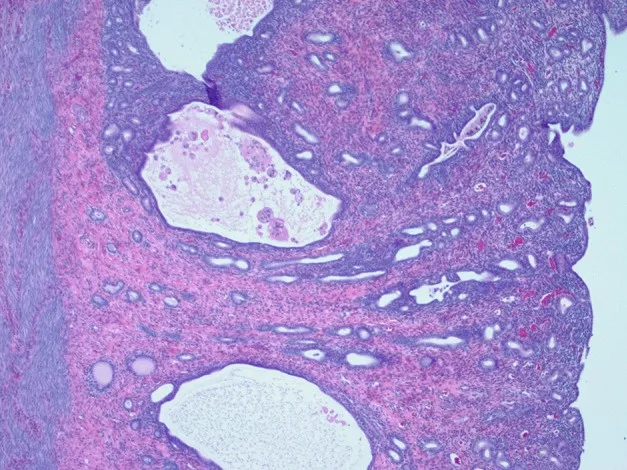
Histological appearance of the endometrium showing moderate cystic endometrial hyperplasia with scattered cystic glands with intraluminal macrophages and adjacent lymphocytic infiltration.
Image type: pathology (h&e)